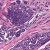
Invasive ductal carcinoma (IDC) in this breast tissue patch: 0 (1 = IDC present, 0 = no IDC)